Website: apple
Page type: customer-info-address
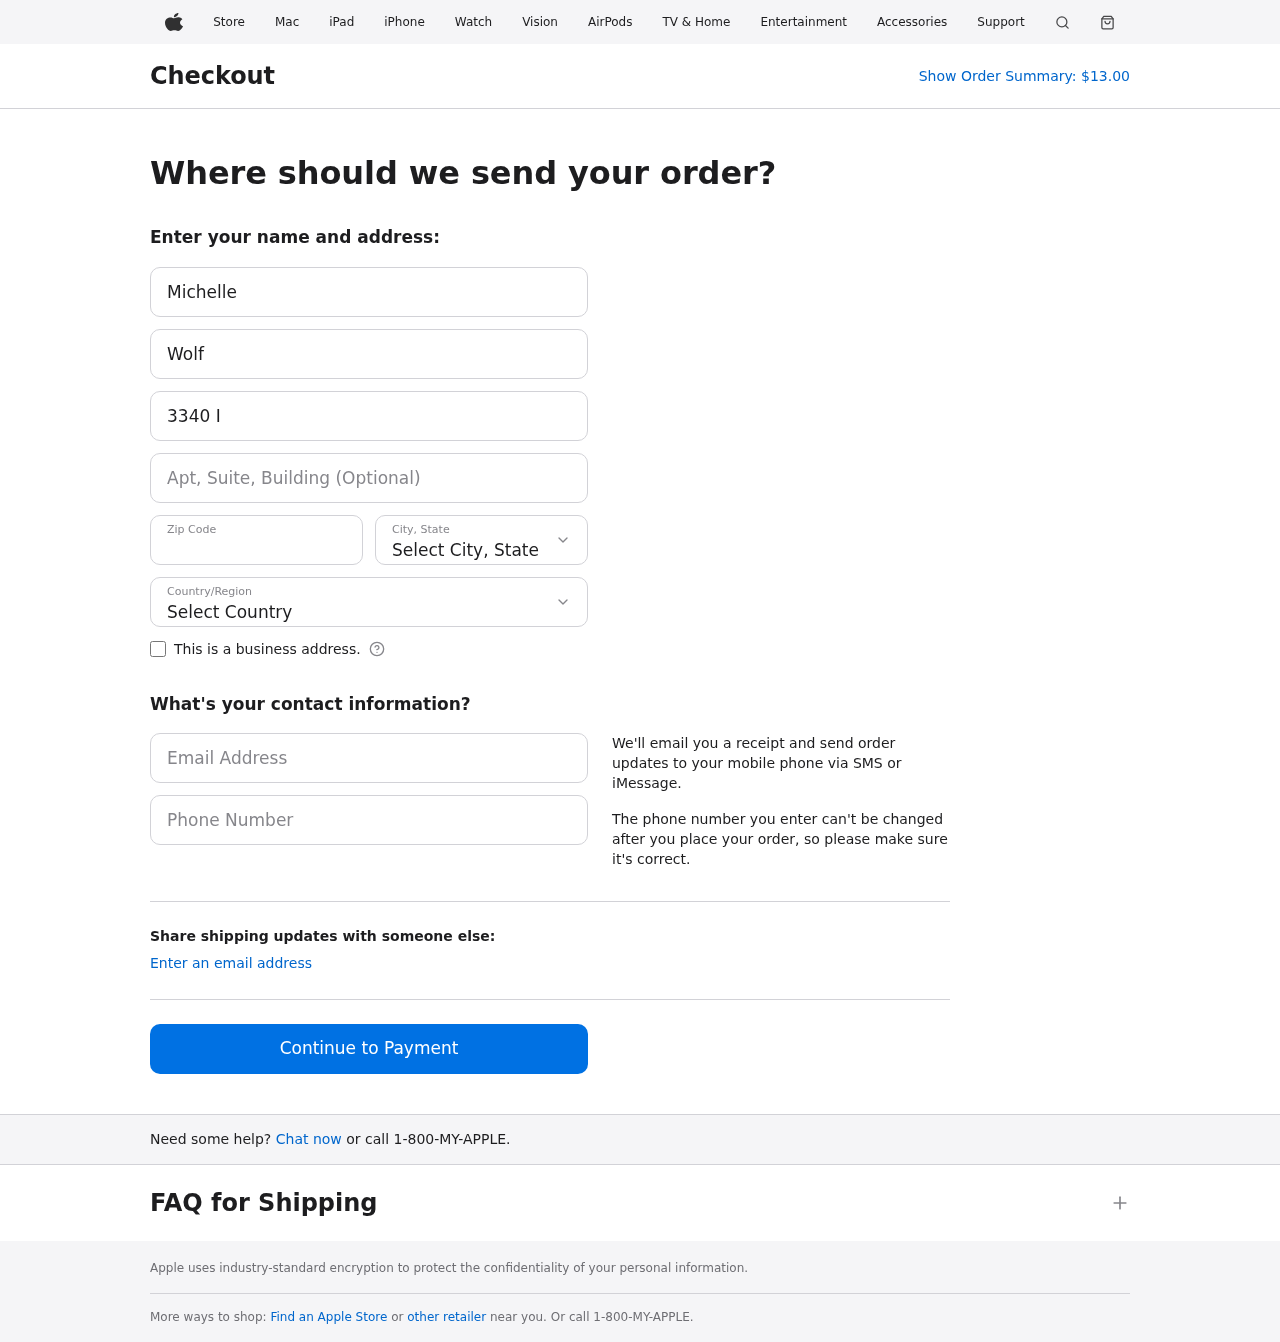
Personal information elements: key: PII_CITY_STATE
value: North Luis, CA
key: PII_COUNTRY
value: United States
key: PII_EMAIL
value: mwolf@hotmail.com
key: PII_FIRSTNAME
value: Michelle
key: PII_LASTNAME
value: Wolf
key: PII_PHONE
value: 9679735308
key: PII_POSTCODE
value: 56696
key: PII_STREET
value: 3340 Ian Station
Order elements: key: ORDER_TOTAL
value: $13.00